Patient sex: M
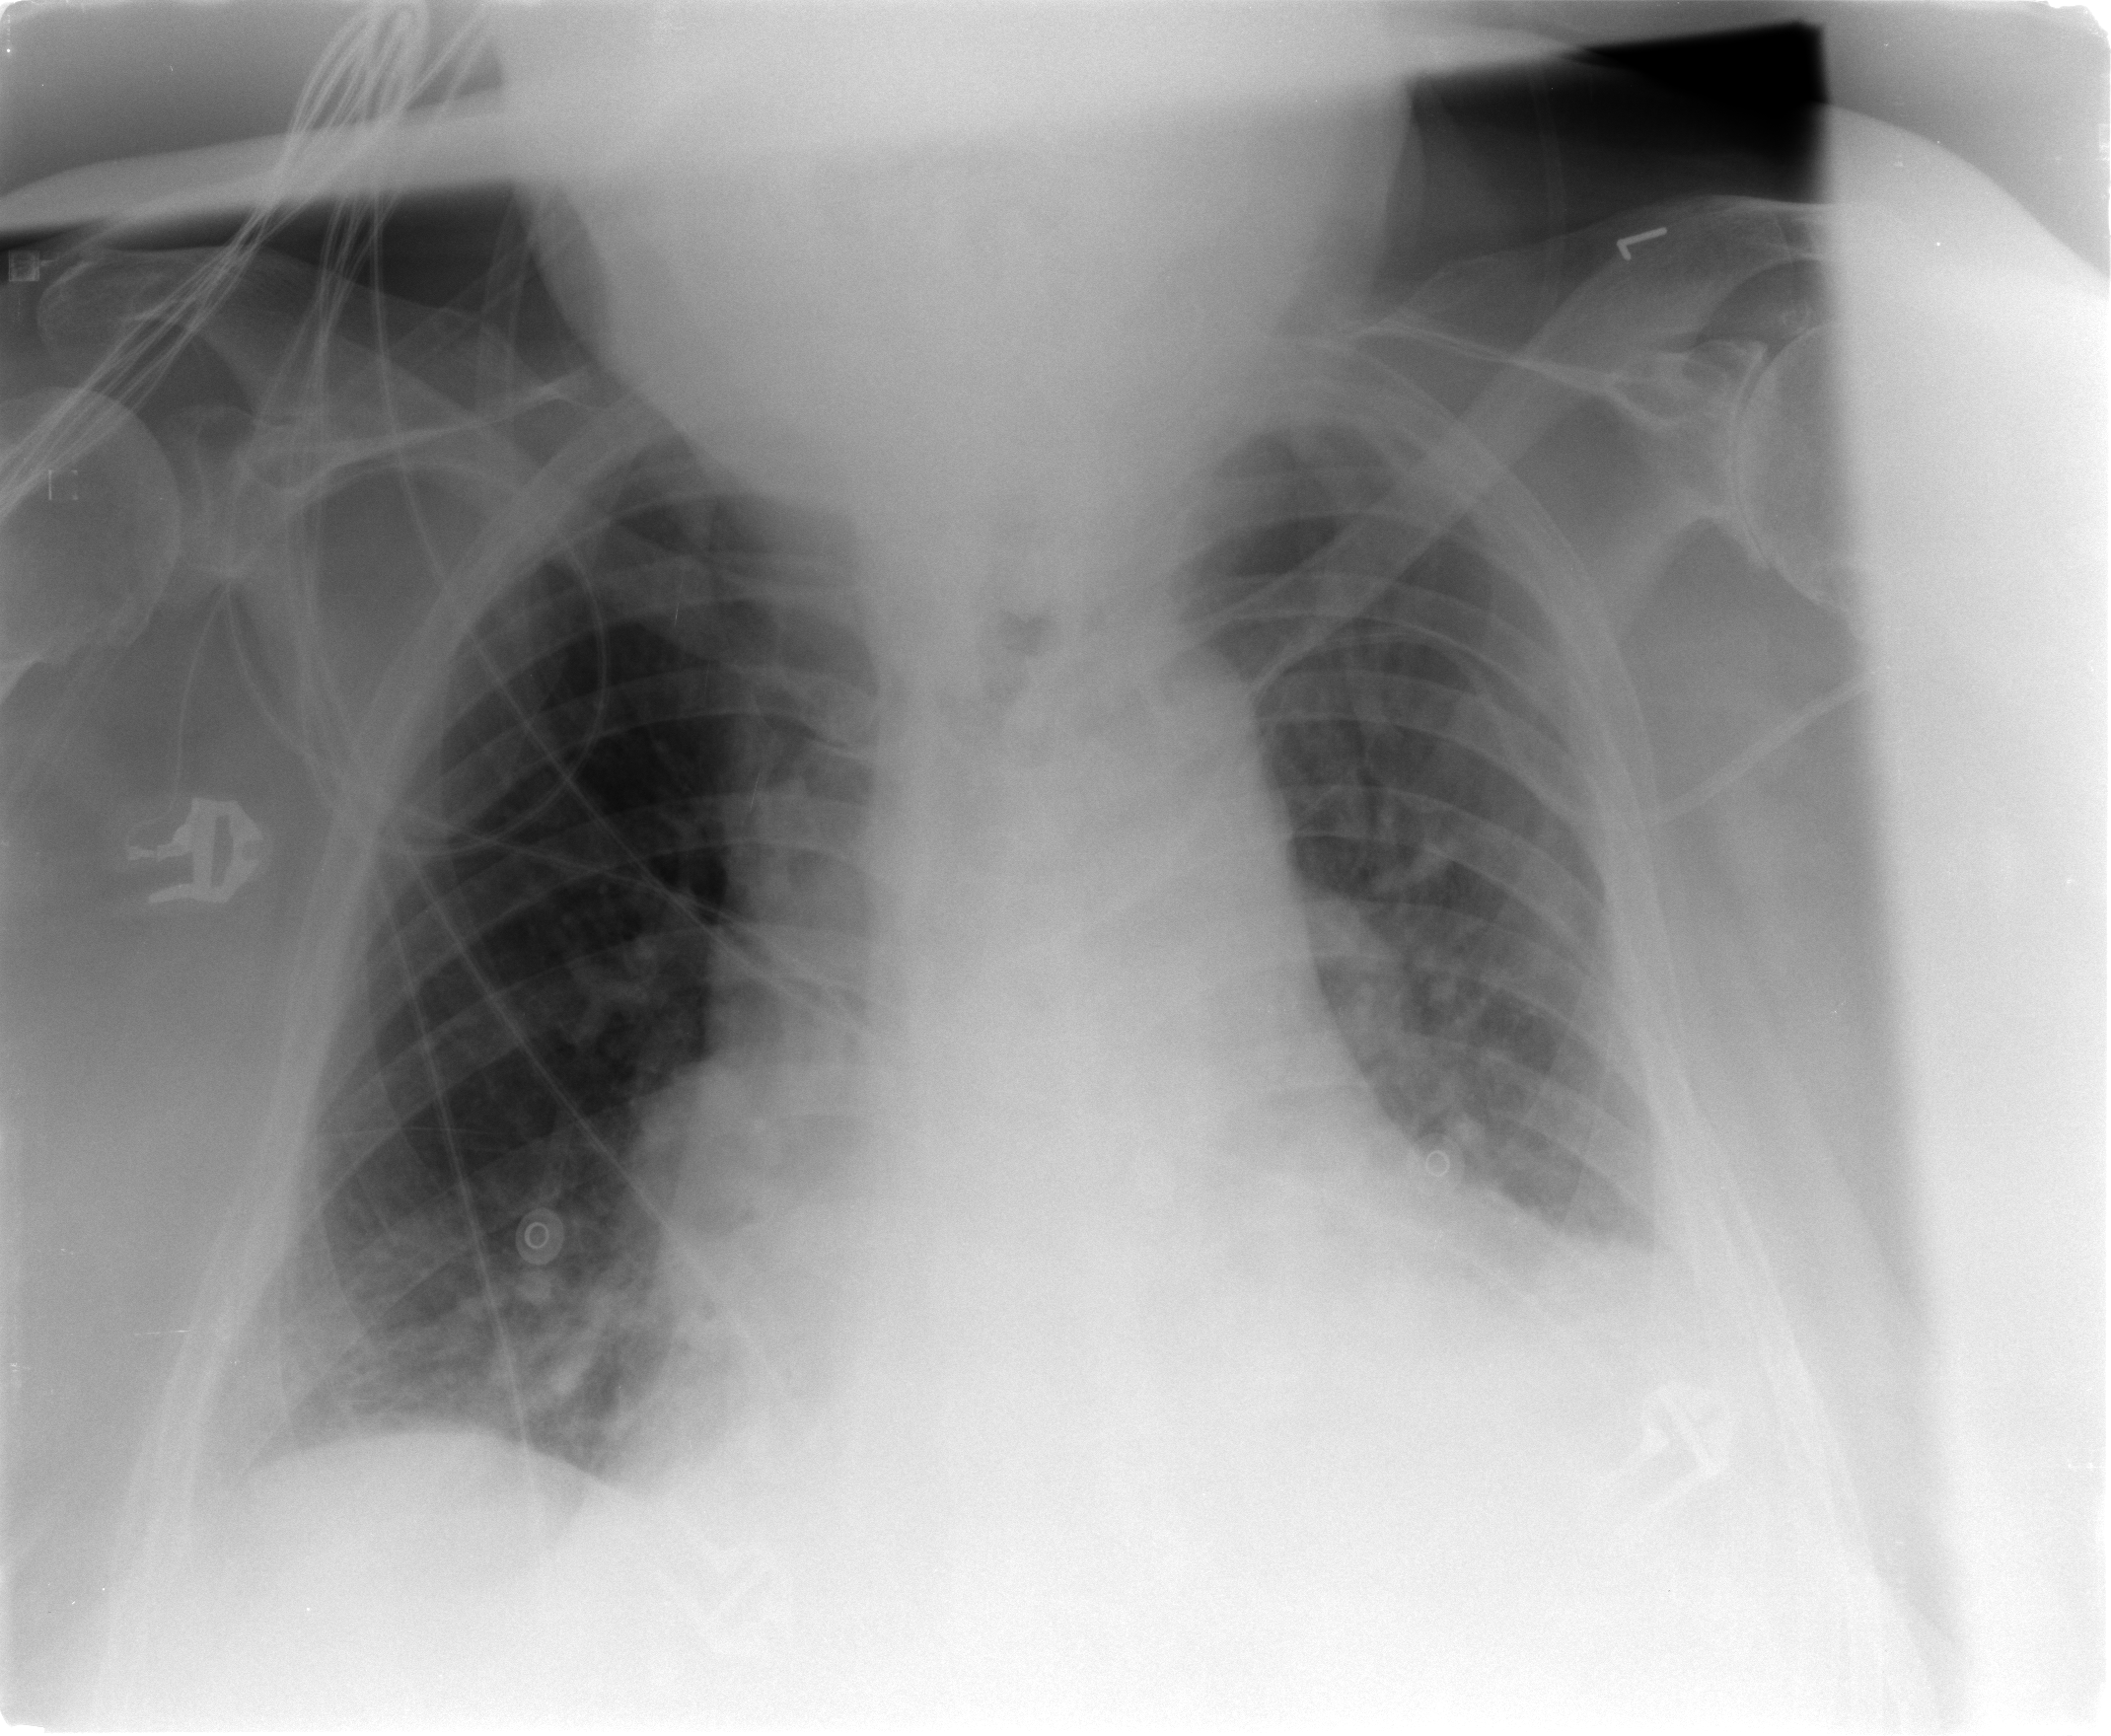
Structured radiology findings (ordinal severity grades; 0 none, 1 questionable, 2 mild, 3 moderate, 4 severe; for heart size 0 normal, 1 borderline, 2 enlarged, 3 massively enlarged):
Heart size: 2
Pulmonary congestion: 2
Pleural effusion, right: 1
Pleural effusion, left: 2
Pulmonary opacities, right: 1
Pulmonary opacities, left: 1
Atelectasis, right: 2
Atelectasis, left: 2